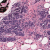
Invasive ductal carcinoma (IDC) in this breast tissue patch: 0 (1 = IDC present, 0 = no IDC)